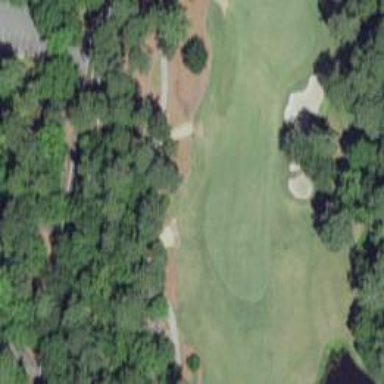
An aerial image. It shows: Path designated for golf carts.